Field crop: tomato
Growth stage: 2
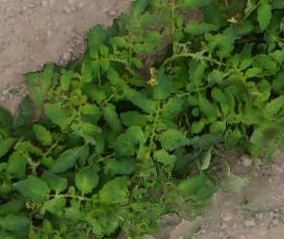
Species: tomato